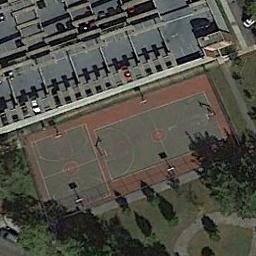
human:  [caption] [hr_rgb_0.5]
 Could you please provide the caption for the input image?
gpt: There are many people playing on different basketball courts .

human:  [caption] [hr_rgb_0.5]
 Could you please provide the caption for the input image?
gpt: There are two basketball courts between trees and buildings .

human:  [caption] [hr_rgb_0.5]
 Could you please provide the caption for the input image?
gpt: The basketball court is surrounded by the buildings and trees .

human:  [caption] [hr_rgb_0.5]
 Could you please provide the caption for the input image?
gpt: Two basketball courts on the lawn while some trees and some buildings beside .

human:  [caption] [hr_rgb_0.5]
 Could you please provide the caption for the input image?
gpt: Many trees are near the basketball courts .